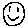
Label: smiley face